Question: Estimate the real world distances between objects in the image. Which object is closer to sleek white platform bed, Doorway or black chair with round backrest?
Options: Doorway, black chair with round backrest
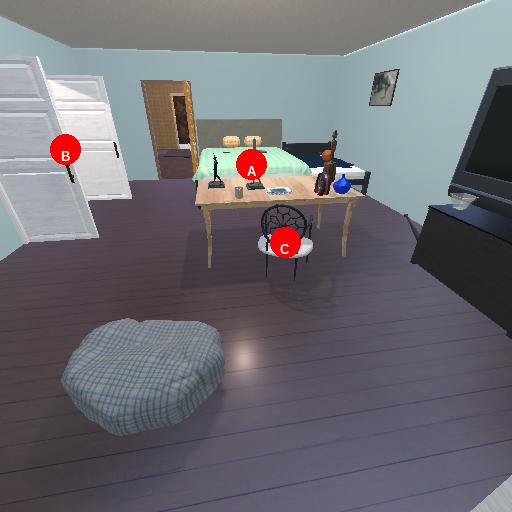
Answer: Doorway